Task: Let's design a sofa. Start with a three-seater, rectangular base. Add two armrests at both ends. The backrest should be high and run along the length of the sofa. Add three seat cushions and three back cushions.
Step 270:
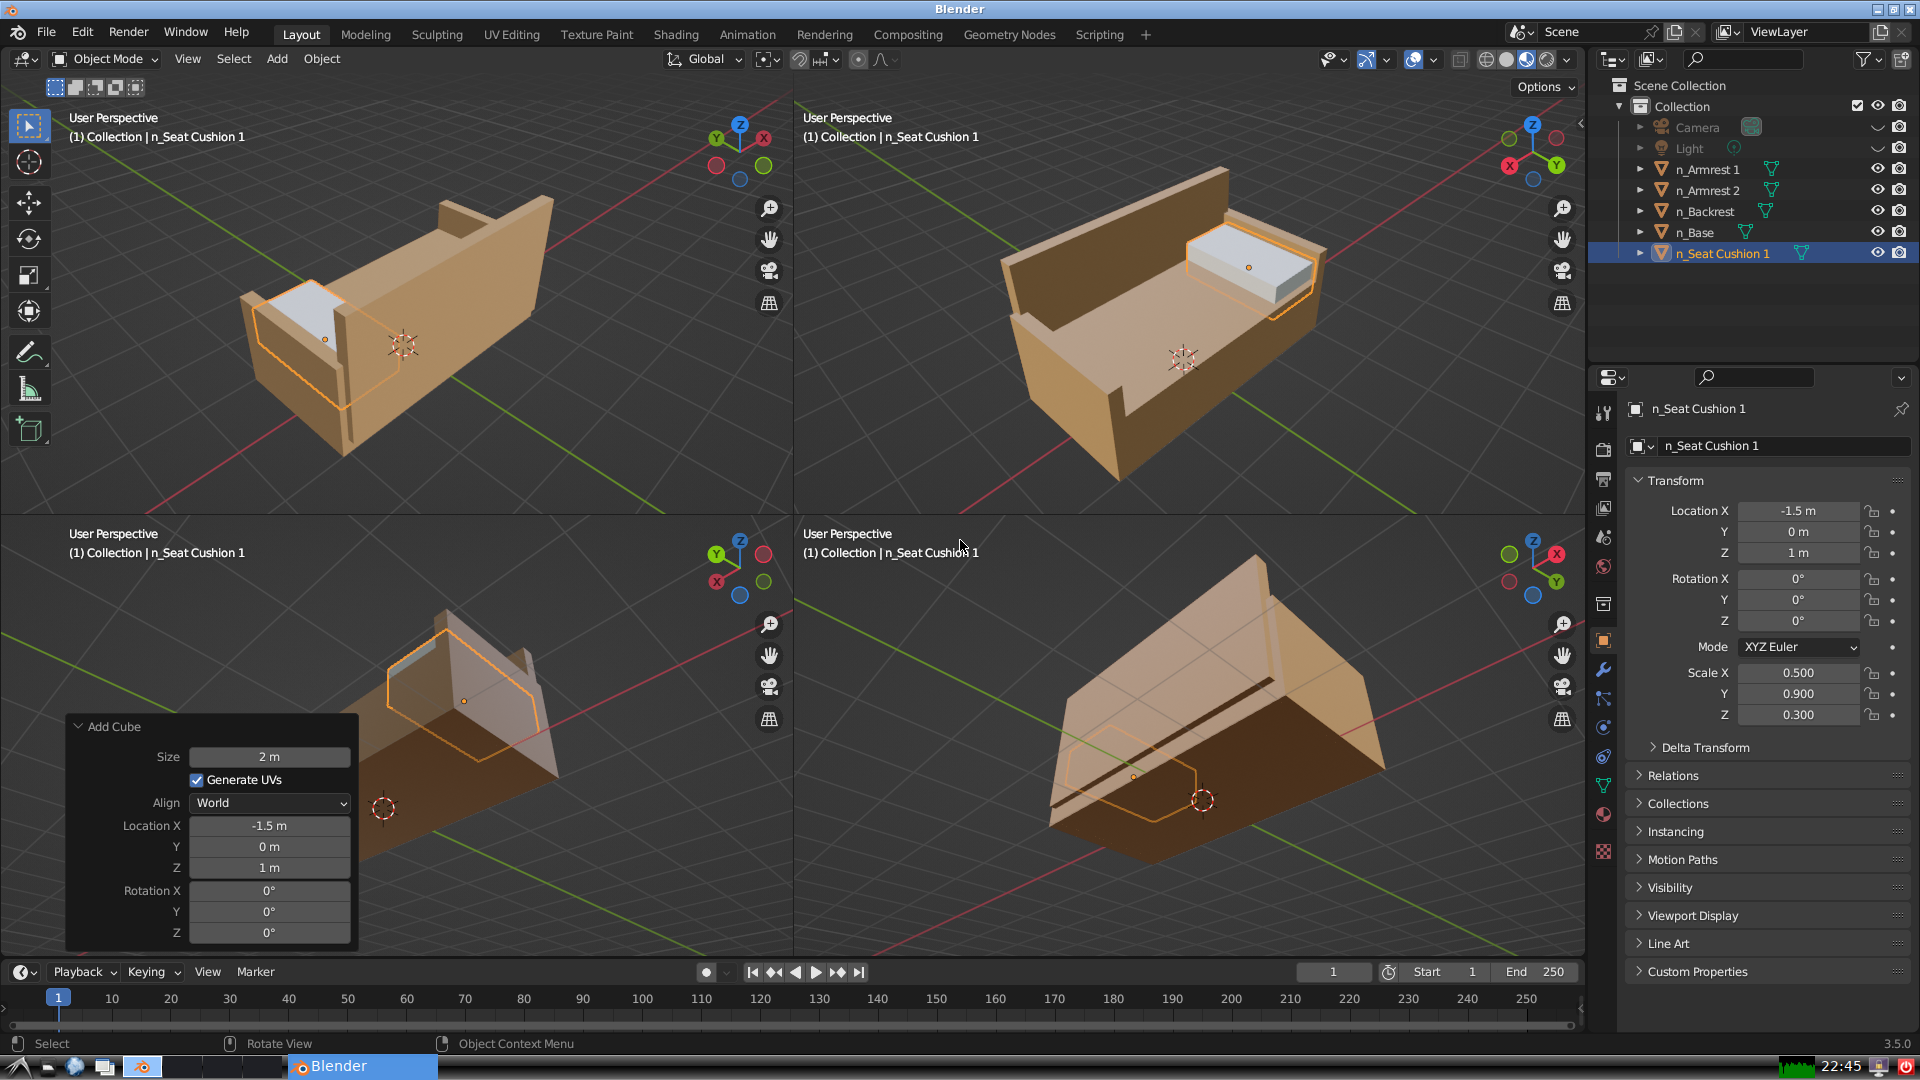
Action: {"key_press": ['Ctrl, Home']}